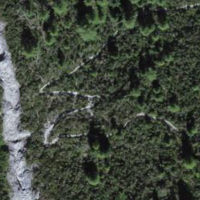
EUNIS habitat code: 43
Species observed at this site:
Saxifraga caesia
Parnassia palustris
Moneses uniflora
Hieracium villosum
Saxifraga aizoides
Orthilia secunda
Pinguicula alpina